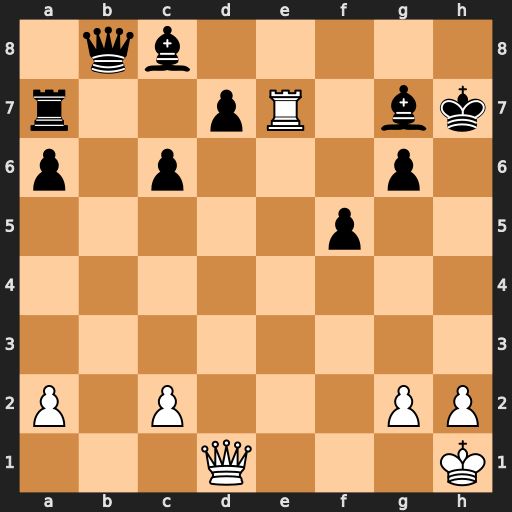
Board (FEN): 1qb5/r2pR1bk/p1p3p1/5p2/8/8/P1P3PP/3Q3K
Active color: w
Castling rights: -
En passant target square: -
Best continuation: Qa1 Qb1+ Qxb1